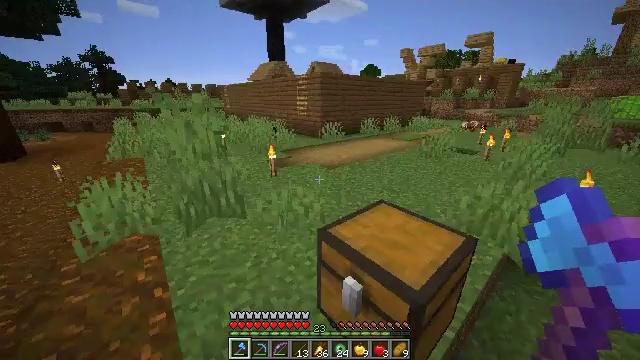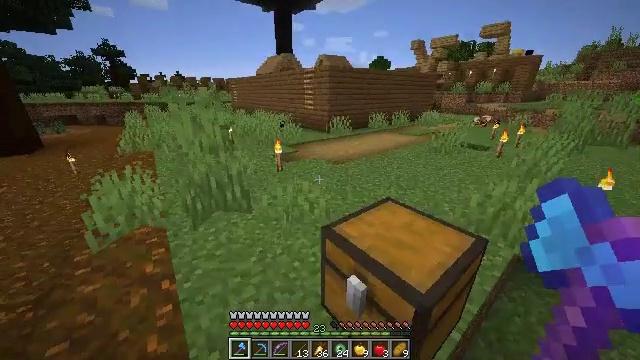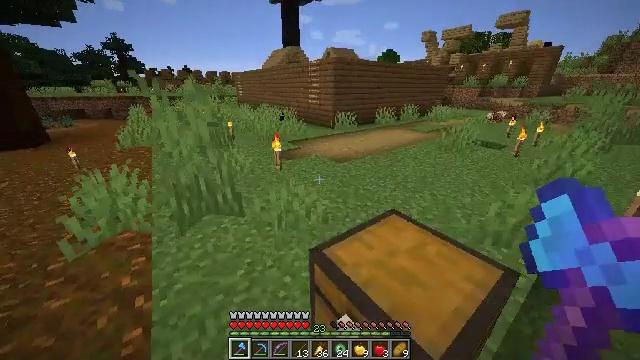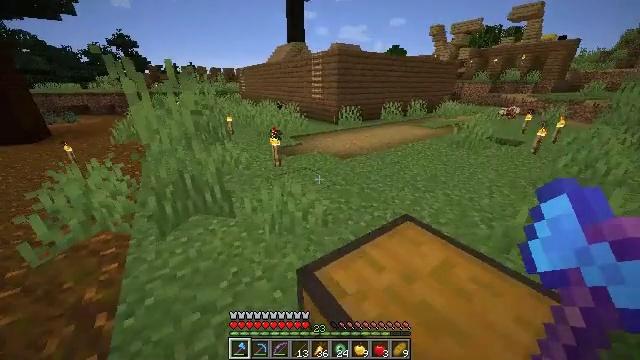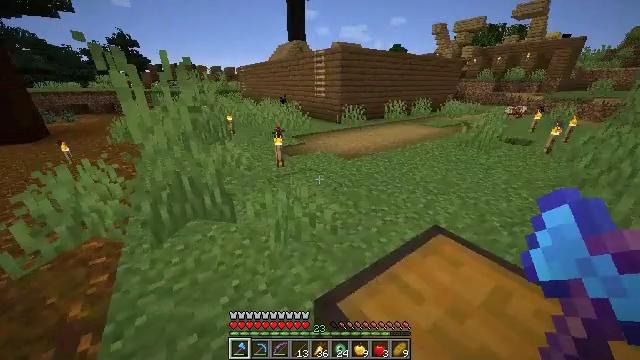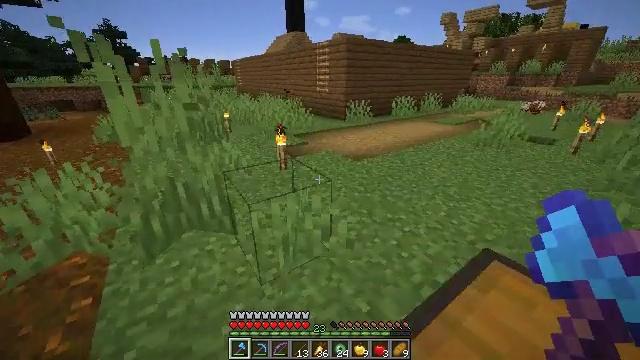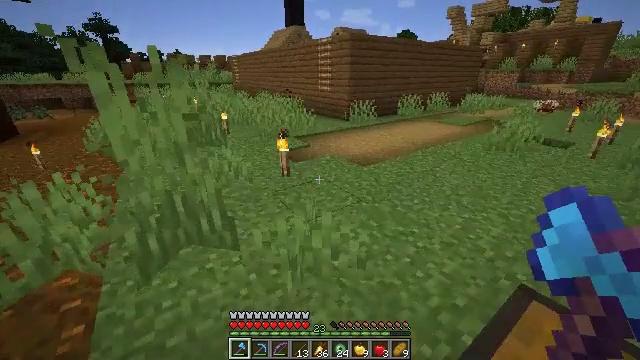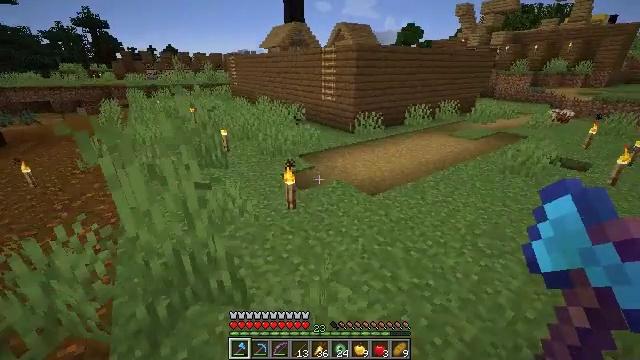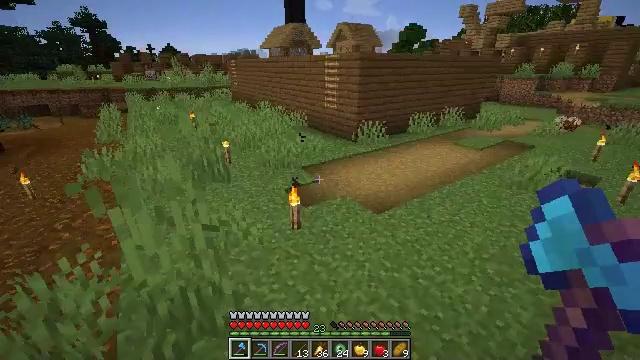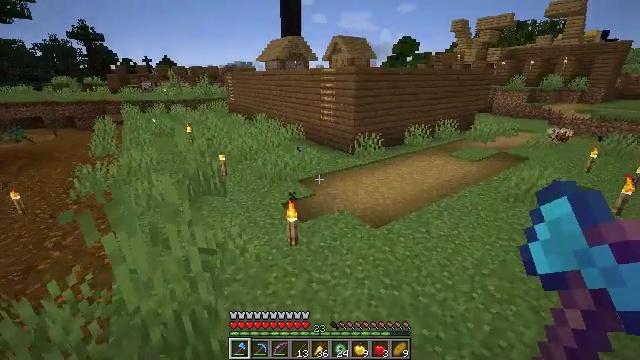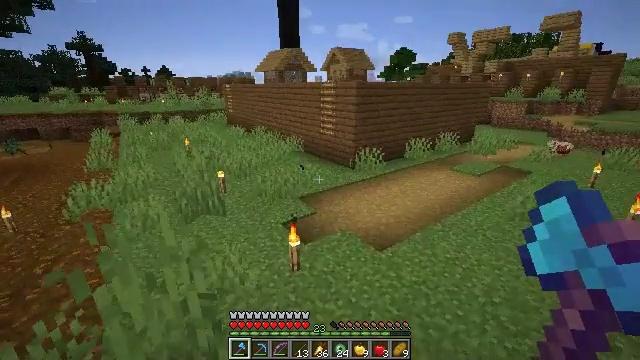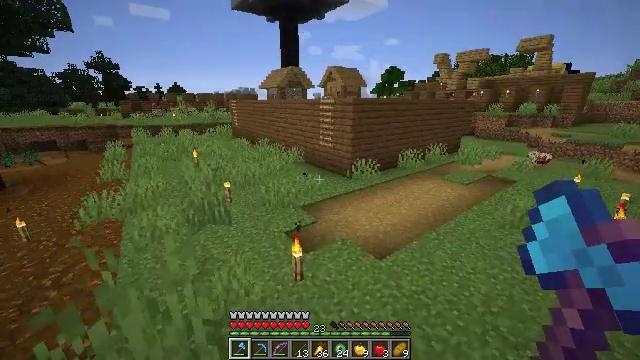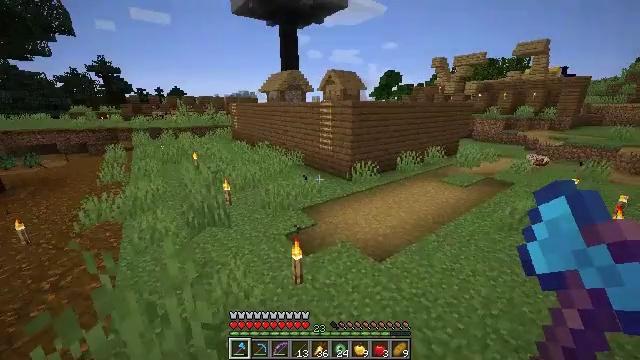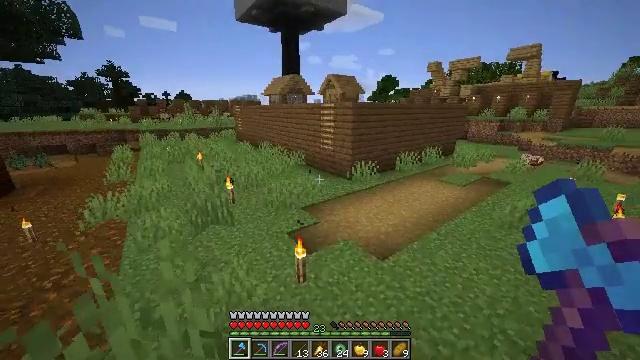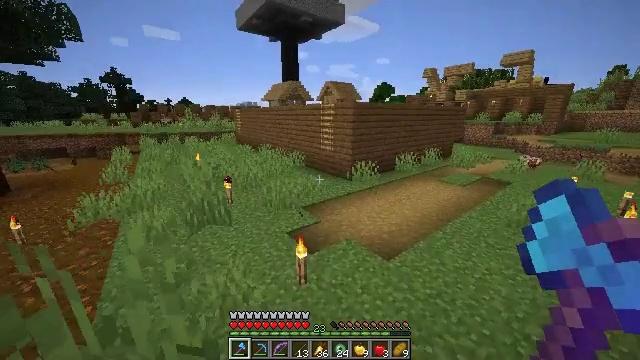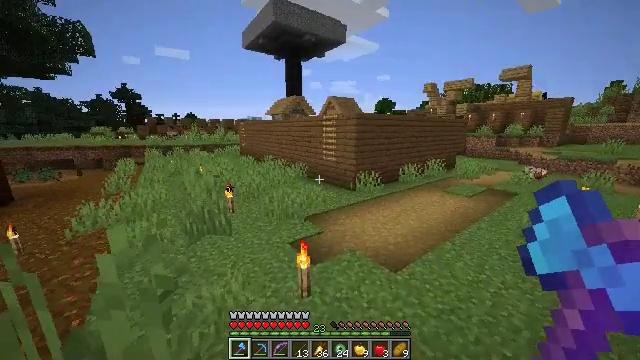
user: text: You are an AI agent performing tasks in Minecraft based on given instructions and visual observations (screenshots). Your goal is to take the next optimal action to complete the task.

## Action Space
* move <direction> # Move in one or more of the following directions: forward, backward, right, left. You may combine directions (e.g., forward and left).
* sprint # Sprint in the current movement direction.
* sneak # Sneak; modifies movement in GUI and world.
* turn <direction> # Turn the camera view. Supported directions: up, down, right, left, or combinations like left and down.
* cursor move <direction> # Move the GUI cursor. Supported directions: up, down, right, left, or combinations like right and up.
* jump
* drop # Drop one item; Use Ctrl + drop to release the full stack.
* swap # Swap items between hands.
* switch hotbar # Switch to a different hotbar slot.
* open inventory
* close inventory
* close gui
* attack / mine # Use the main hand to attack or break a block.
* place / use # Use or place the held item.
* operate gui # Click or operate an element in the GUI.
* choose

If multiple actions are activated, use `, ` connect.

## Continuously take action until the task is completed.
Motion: motion action
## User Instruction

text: Mine the white bed.
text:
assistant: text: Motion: move forward, sprint, turn left and down, jump
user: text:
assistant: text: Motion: move forward, sprint, turn left and down, jump
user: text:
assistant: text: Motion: move forward, sprint, turn left, jump
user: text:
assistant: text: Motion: move forward, sprint, jump
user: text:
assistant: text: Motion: move forward, sprint, jump
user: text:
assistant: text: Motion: move forward, sprint, jump
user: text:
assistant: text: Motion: move forward, sprint, jump
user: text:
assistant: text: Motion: move forward, sprint, jump
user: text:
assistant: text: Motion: move forward, sprint, turn up, jump
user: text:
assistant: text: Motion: move forward, sprint, turn up, jump
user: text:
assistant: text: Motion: move forward, sprint, turn up, jump
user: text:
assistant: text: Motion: move forward, sprint, jump
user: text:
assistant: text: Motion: move forward, sprint, jump
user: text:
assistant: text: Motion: move forward, sprint, turn up, jump
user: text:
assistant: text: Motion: move forward, sprint, turn up, jump
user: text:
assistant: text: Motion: move forward, sprint, turn left, jump
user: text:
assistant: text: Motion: move forward, sprint, jump
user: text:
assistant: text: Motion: move forward, sprint, jump
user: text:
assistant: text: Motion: move forward, sprint, jump
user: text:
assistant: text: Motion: move forward, sprint, jump
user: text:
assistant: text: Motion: move forward, sprint, jump
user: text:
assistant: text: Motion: move forward and move left, sprint, jump
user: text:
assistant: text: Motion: move forward and move left, sprint, jump
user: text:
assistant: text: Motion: move forward and move left, sprint, jump
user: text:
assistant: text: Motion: move forward and move left, sprint
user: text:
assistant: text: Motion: move forward and move left, sprint
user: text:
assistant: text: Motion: move forward and move left, sprint, turn right
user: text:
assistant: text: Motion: move forward and move left, sprint, turn right and up
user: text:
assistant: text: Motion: move forward and move left, sprint, turn right and up
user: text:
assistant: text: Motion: move forward and move left, sprint, turn right and up